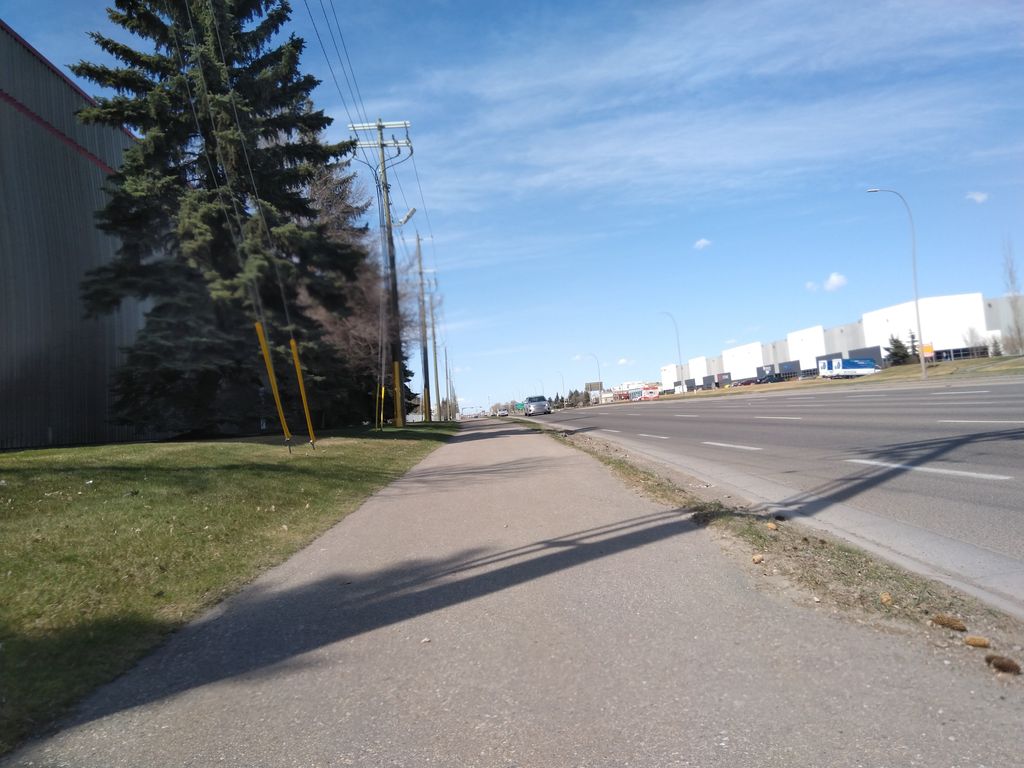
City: calgary